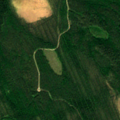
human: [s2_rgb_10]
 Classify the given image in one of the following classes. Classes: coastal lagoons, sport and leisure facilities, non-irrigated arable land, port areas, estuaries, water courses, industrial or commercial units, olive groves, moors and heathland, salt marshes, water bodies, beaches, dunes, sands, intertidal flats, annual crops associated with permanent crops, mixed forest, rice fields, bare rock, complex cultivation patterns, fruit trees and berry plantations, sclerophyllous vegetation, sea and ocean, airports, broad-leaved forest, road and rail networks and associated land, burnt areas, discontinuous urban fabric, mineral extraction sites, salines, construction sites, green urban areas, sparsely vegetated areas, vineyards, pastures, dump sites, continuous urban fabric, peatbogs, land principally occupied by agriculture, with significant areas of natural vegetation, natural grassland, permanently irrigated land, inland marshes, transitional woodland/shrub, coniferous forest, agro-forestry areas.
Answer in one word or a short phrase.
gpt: coniferous forest, mixed forest, peatbogs